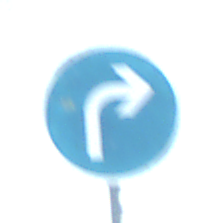
Verkehrszeichen: VorgeschriebeneFahrtrichtungRechts
Umgebung: Outdoor, Suburban
Tageszeit: MorningAfternoon
Wetter: PartlyCloudy
Licht: Natural
Jahreszeit: NotSpecified
Kontrast: HighContrast